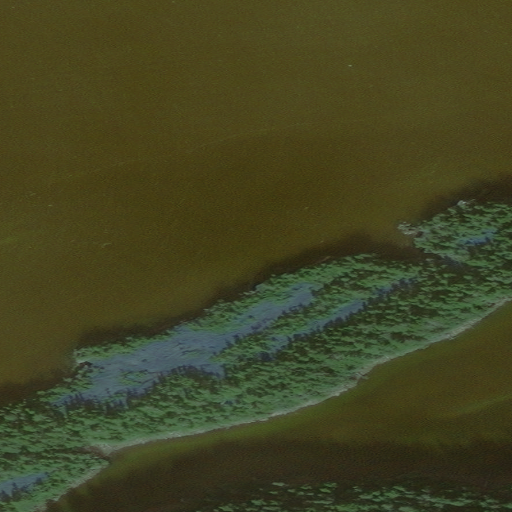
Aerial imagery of island in Alaska named Emerald Island containing only unknown